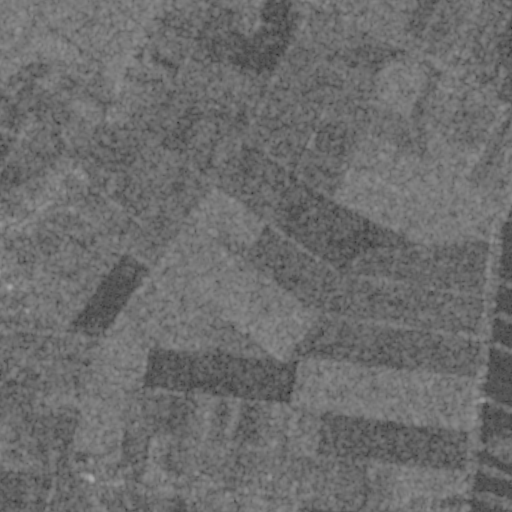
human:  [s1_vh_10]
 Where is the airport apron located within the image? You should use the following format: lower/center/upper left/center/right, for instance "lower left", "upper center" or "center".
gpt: The airport apron is located in the lower left of the image.
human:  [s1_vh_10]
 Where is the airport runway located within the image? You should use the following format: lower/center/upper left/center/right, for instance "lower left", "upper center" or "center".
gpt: The airport runway is located in the lower left of the image.
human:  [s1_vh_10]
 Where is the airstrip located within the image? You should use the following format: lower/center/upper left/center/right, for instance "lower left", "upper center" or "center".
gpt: The airstrip is located in the lower left of the image.
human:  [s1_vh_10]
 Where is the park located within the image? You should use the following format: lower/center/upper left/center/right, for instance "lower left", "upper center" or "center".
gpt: The park is located in the lower center of the image.
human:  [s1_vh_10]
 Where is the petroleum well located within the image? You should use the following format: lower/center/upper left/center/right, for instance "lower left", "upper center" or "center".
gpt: The petroleum well is located in the upper center of the image.
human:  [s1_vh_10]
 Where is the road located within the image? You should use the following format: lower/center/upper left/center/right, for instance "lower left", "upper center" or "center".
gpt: There is no road in the image.

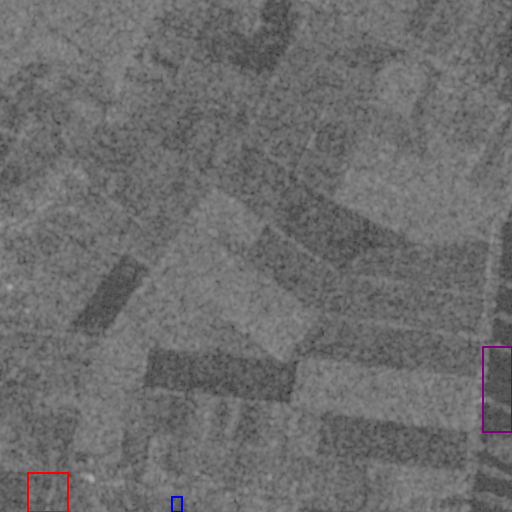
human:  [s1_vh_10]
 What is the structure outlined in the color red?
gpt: The structure outlined in red is an airstrip.
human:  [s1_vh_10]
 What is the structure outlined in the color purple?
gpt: The structure outlined in purple is an aquafarm.
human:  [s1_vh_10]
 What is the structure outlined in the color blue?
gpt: The structure outlined in blue is a park.
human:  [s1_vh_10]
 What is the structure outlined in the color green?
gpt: There is no green outline.